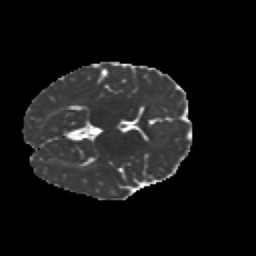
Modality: MD
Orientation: axial
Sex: male
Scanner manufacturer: siemens
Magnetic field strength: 3 T
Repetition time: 5 s
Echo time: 0.071 s